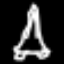
Label: The Eiffel Tower